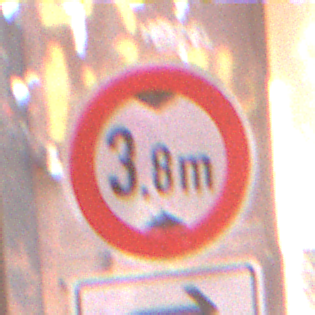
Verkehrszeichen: TatsaechlicheHoehe
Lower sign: RichtungsangabeDurchPfeile5
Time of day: MorningAfternoon
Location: Outdoor (Urban)
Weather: Clear
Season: NotSpecified
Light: Natural